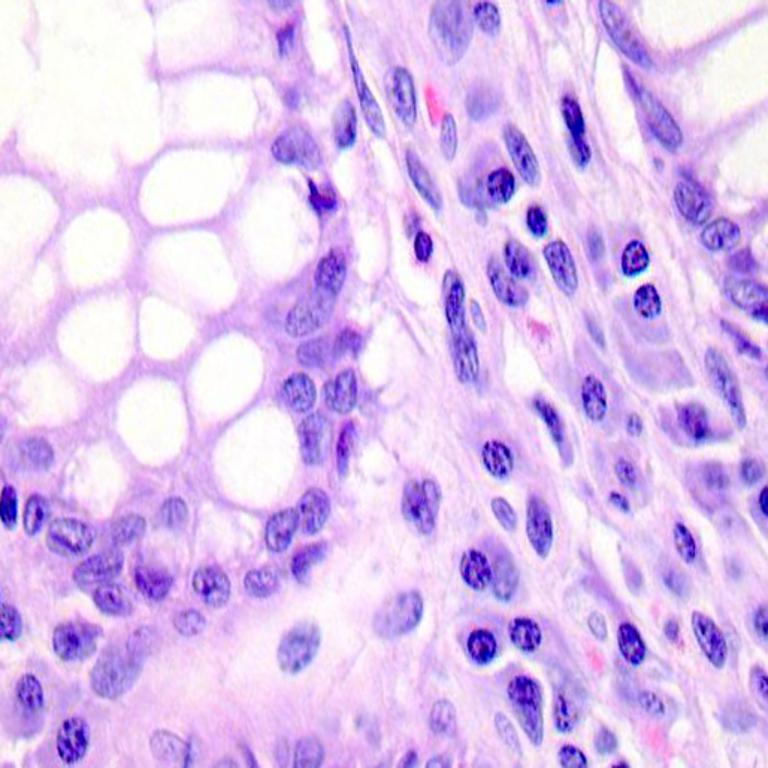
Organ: colon
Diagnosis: benign